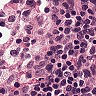
Metastatic tissue present: no